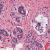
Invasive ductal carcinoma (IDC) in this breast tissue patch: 0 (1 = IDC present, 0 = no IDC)